Question: I have my following PHP code which finds the servers which have and tags assigned to them. In my example its bending, economy. The script gets a server that has both but displays it twice. What is the best way to stop this?
Please note that the tags are stored in a seperate table and are obtained by searching via the server id.
PHP Code:
'''
$query = "SELECT s.id, s.name, s.ip, s.port, ss.id, ss.votes, ss.added, (1.6 * ss.votes + .053) * GREATEST(1, DATEDIFF(NOW(), ss.added)) AS score, GREATEST(1, DATEDIFF(NOW(), ss.added)) AS days, st.server_id, st.server_tags
FROM $tbl_name AS s
LEFT JOIN server_score AS ss
ON s.id = ss.id
LEFT JOIN server_tags AS st
ON s.id = st.server_id
WHERE st.server_tags IN ($sstag)";
'''
Results

Full script <URL>
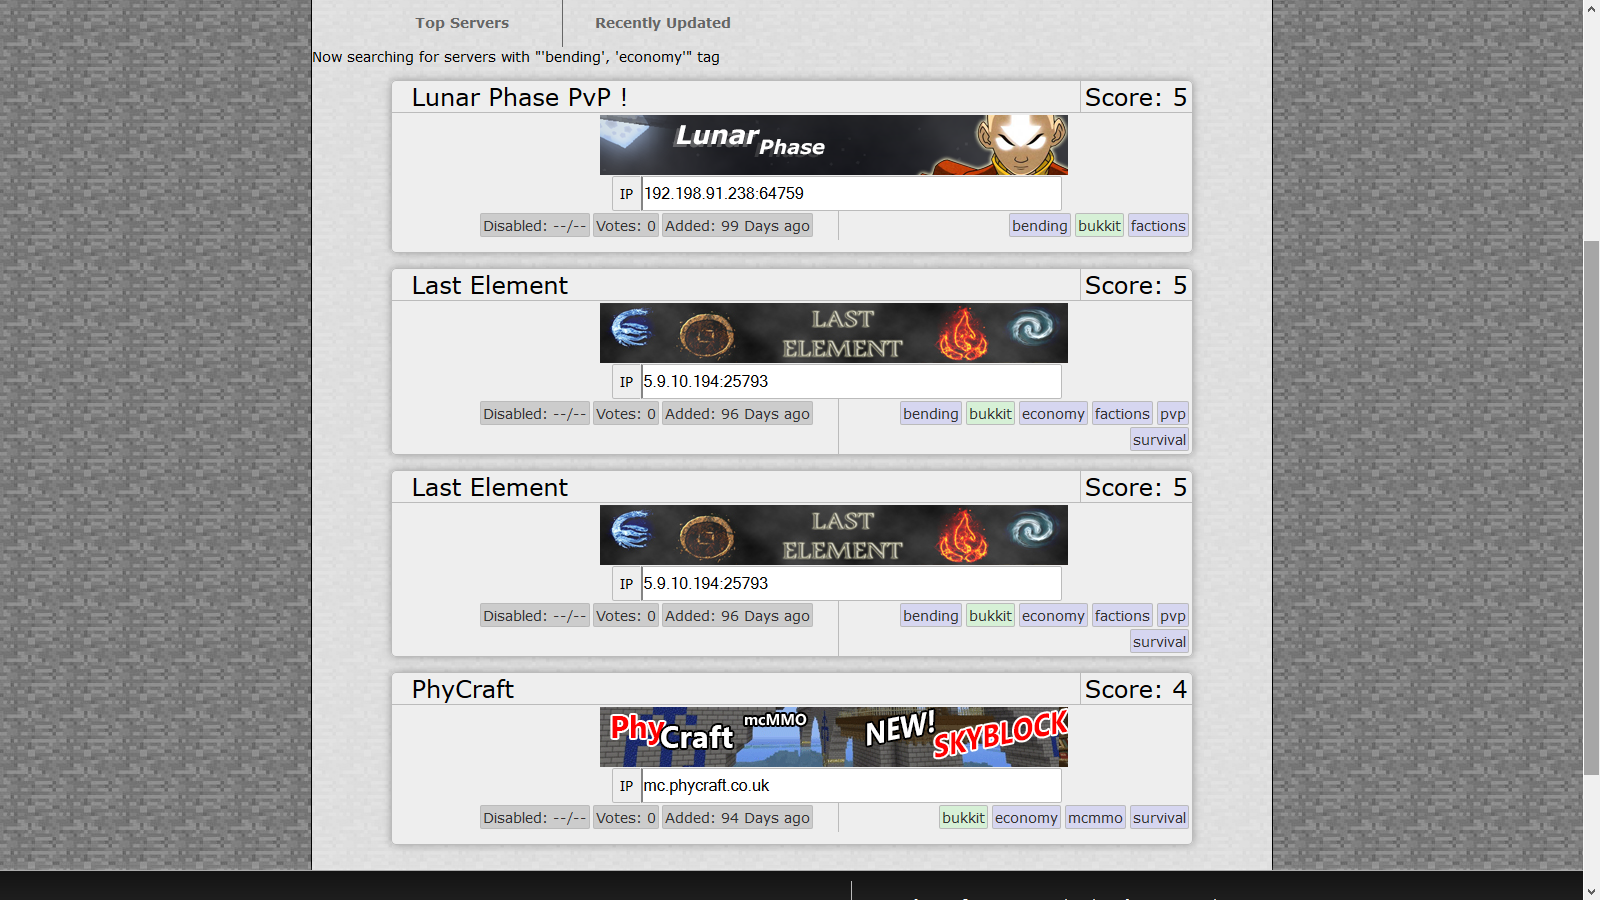
Answer: Join with a subquery that combines all the rows with the same server ID:
'''
SELECT ...
...
LEFT JOIN (SELECT server_id, GROUP_CONCAT(server_tags) server_tags
FROM server_tags
WHERE server_tags IN ($sstag)
GROUP BY server_id) AS st
ON s.id = st.server_id
'''
Alternatively, you can use your original query, but put 'GROUP_CONCAT(server_tags) in the main'SELECT'clause and'GROUP BY s.id' at the end.
If you want servers that match the tags, not just any of them, you can change to:
'''
LEFT JOIN (SELECT server_id, GROUP_CONCAT(server_tags) server_tags, COUNT(*) tag_count
FROM server_tags
WHERE server_tags IN ($sstag)
GROUP BY server_id
HAVING tag_count = $sstag_count) AS st
'''
You need to set '$sstag_count' to the number of tags in '$sstag'.